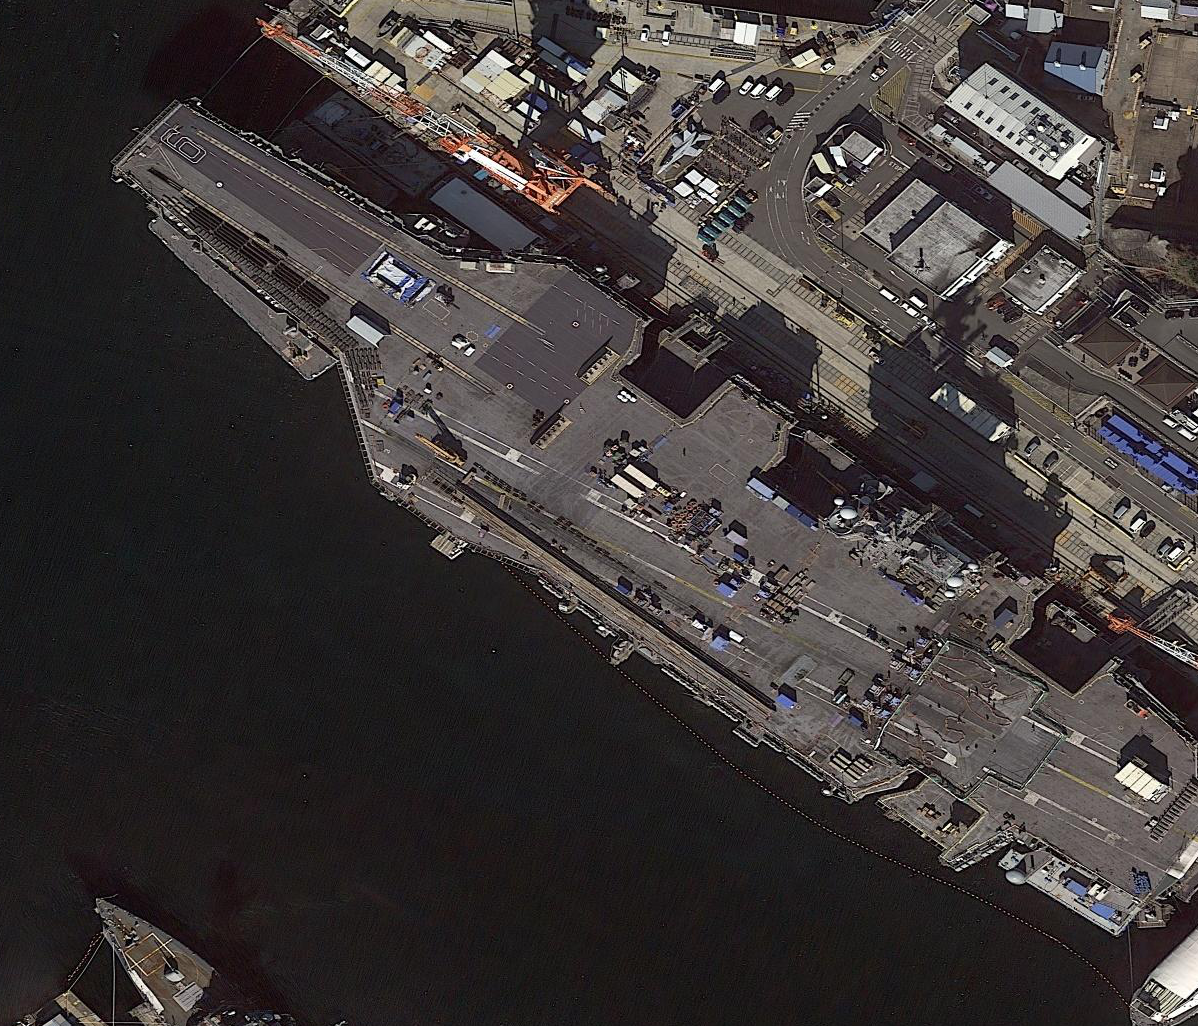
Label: aircraft_carrier